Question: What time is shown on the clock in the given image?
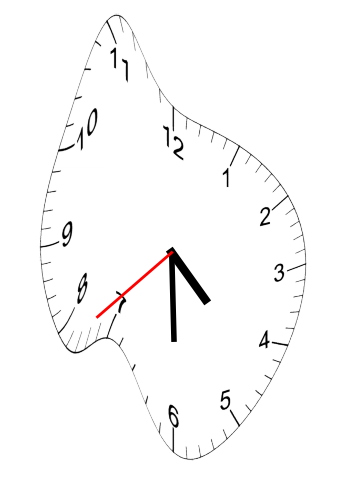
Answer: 04:29:38